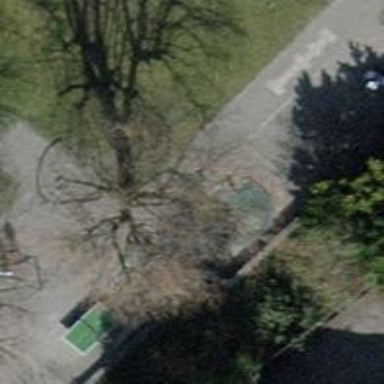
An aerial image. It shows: Sandpit at the playground.